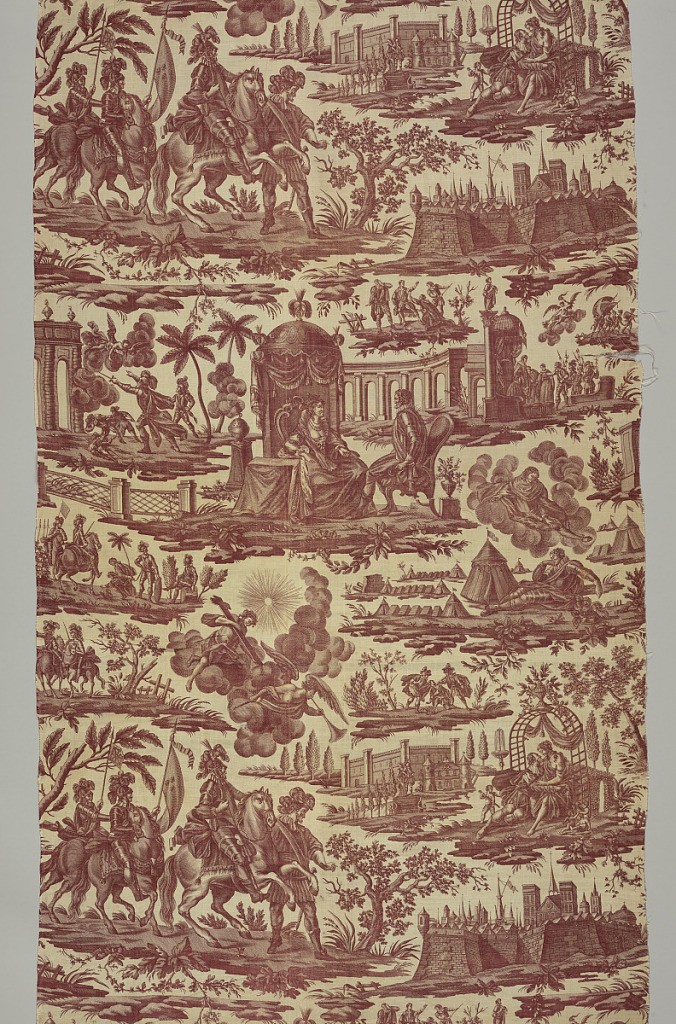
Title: Textile
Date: ca. 1795
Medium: cotton Technique: printed by engraved copper plate on plain weave
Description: Man seated on a chair before a crown Queen of France, horsemen carrying the standard of France, angel holding a crown over the head of a sleeping warrior, trumpeting angel escorting the Cross, amorous scenes, Fontainebleau palace and other scenes. In sepia on natural.